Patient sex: M
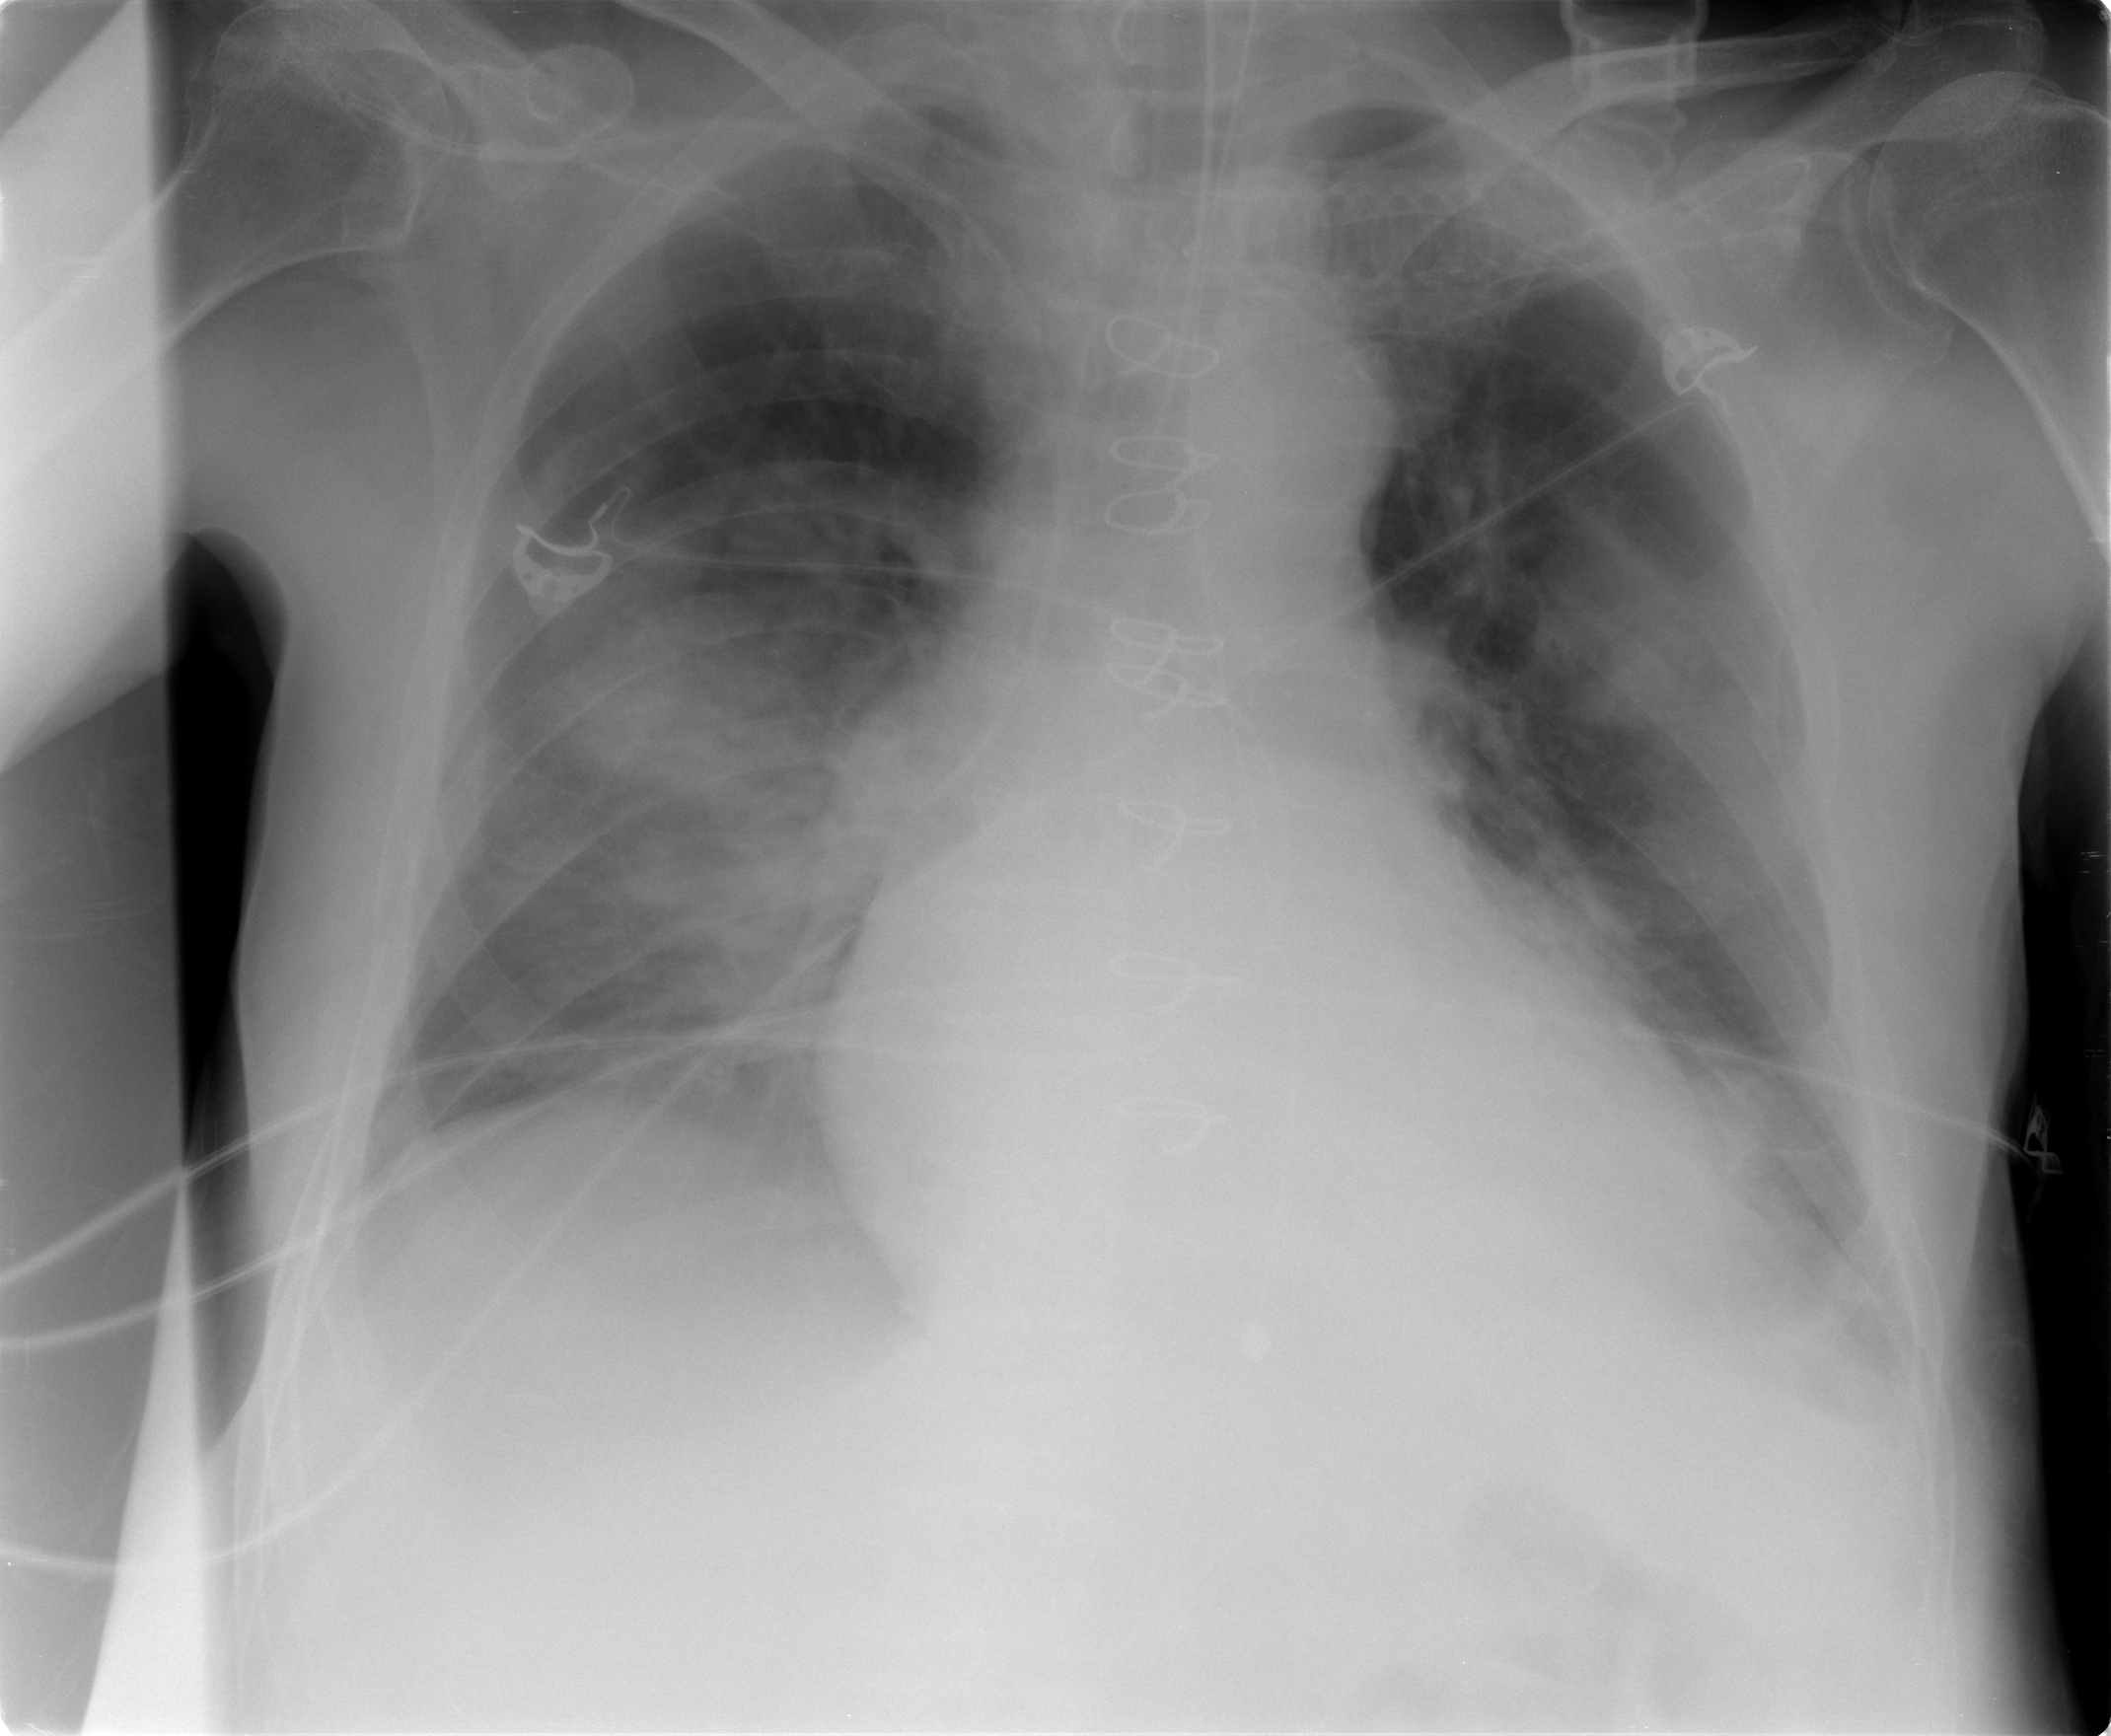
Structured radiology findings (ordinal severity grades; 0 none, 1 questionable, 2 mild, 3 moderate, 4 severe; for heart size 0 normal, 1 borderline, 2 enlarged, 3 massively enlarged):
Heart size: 2
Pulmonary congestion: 0
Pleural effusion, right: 0
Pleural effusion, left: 2
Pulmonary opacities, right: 3
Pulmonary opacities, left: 2
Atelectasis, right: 2
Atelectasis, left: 2